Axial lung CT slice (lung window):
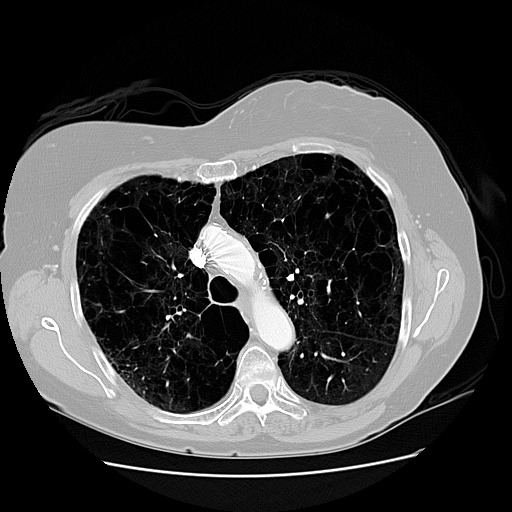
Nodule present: no